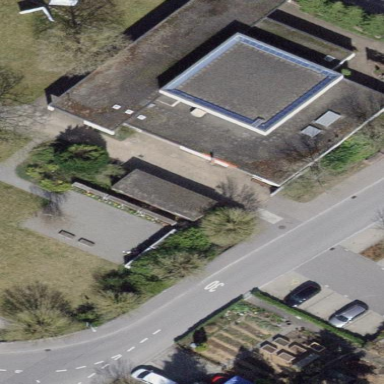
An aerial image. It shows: Public building.